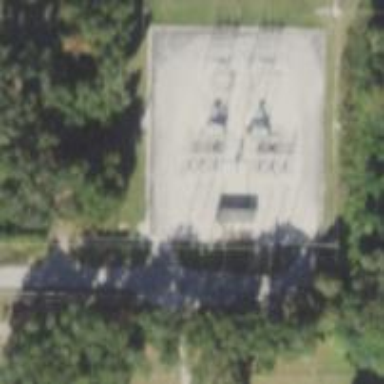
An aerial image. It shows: Outdoor distribution substation.